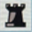
Piece: bR